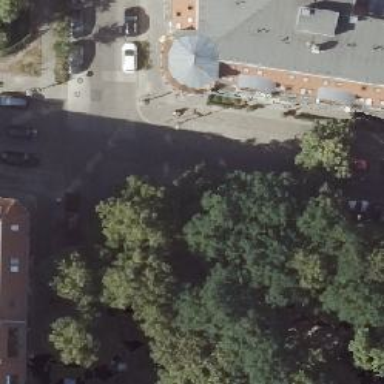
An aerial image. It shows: Sidewalk along the footway.